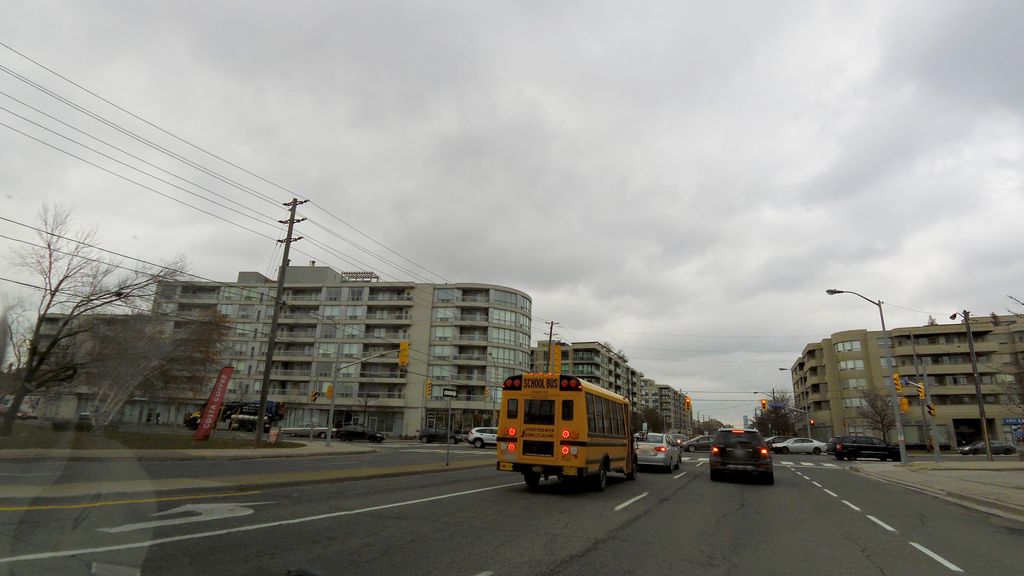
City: toronto